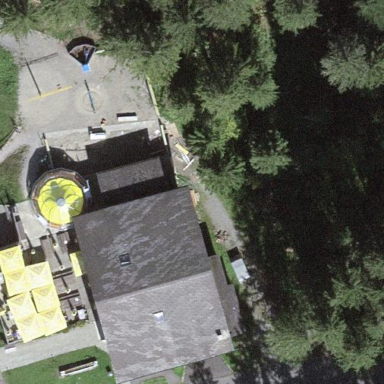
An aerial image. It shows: Restaurant in building.